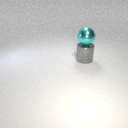
large gray metal cylinder below large cyan metal sphere